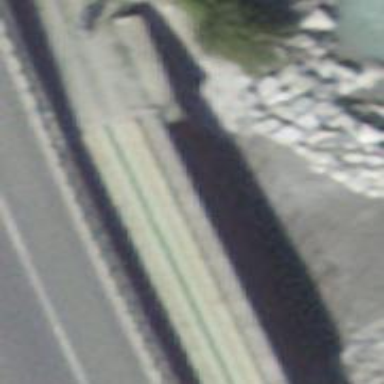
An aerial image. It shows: Path through tunnel.